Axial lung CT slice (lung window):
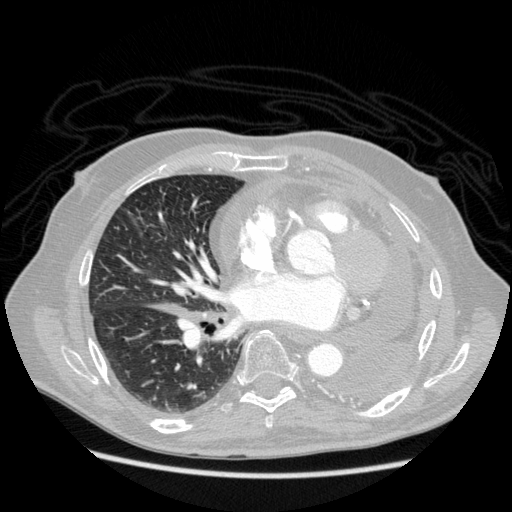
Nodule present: no